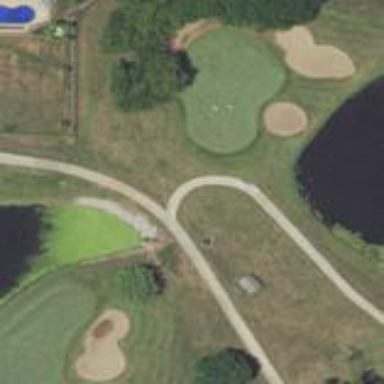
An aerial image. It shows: Area of rough grass used for golf.